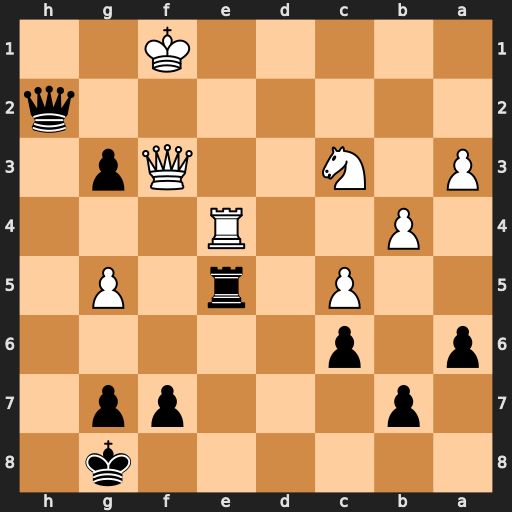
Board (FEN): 6k1/1p3pp1/p1p5/2P1r1P1/1P2R3/P1N2Qp1/7q/5K2
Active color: b
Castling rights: -
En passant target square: -
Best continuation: g2+ Qxg2 Rf5+ Ke2 Qxg2+